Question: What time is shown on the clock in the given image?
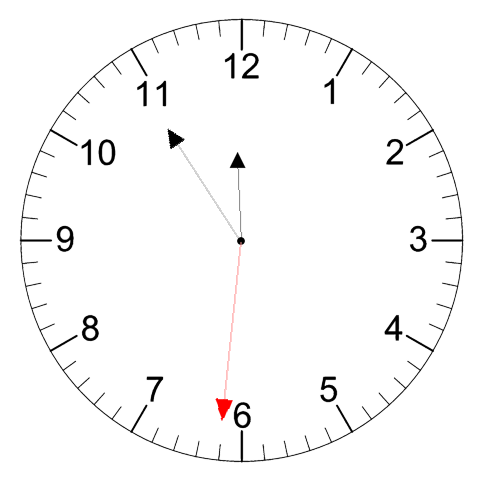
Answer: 11:54:31